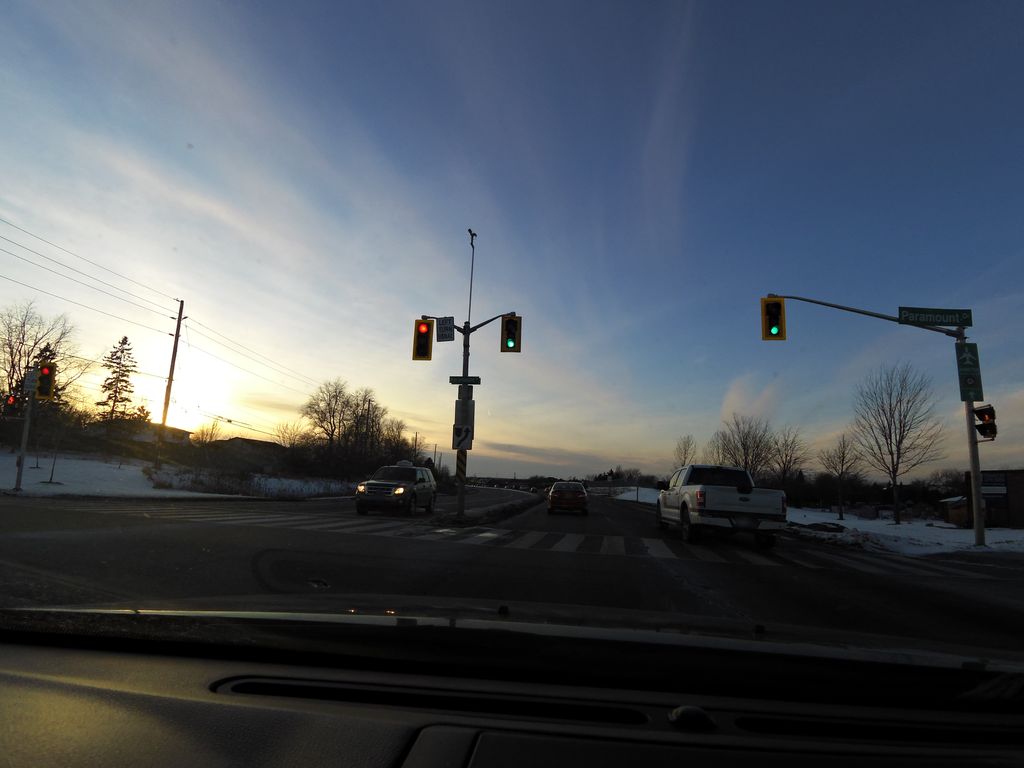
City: hamilton